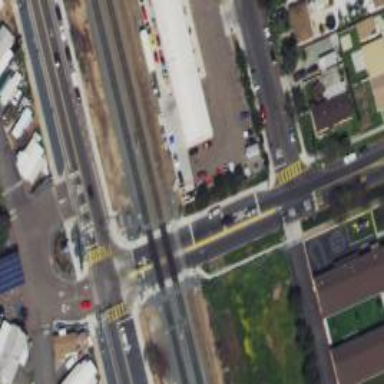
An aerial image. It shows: Level crossing along the railway.